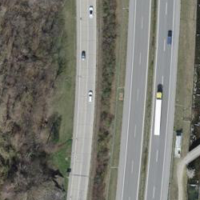
EUNIS habitat code: 57
Species observed at this site:
Mirabilis jalapa
Ixodes ricinus